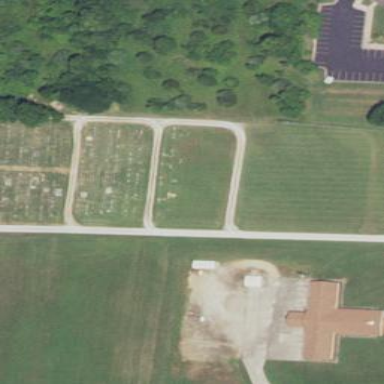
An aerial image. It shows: Cemetery.